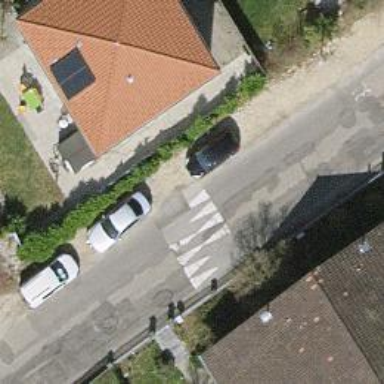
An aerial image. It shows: Traffic calming hump on the road.